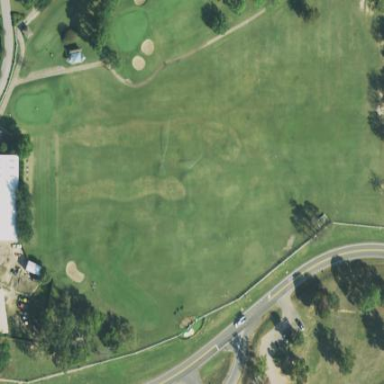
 featuring vast stretches of grassy land."